Interaction volume radius: 10 \u00c5
Interaction volume height: 10 \u00c5
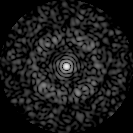
Disorder parameter: 0.7983